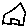
Label: house